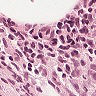
Metastatic tissue present: no